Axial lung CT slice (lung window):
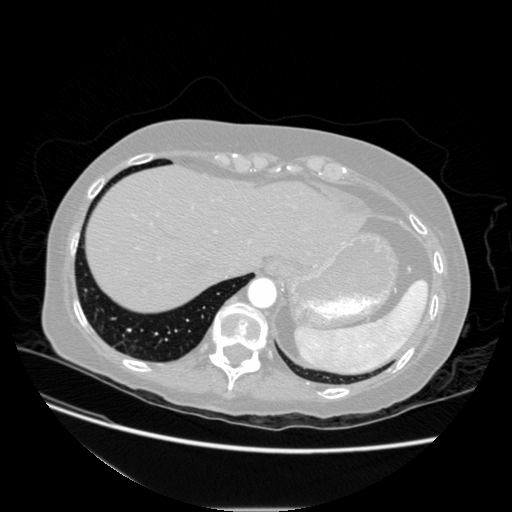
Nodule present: no